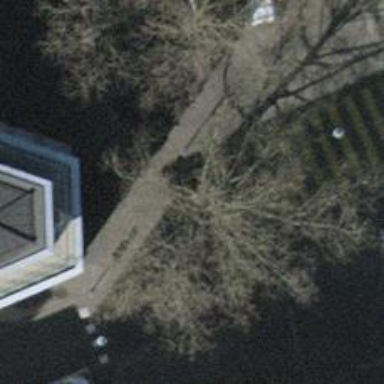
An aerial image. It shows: Avenue of trees.